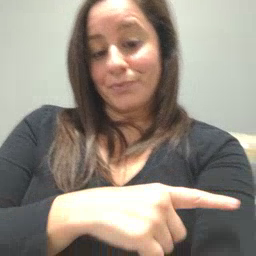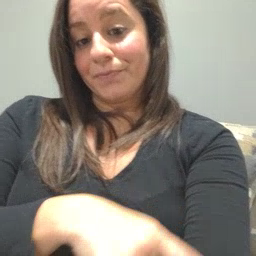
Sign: arm